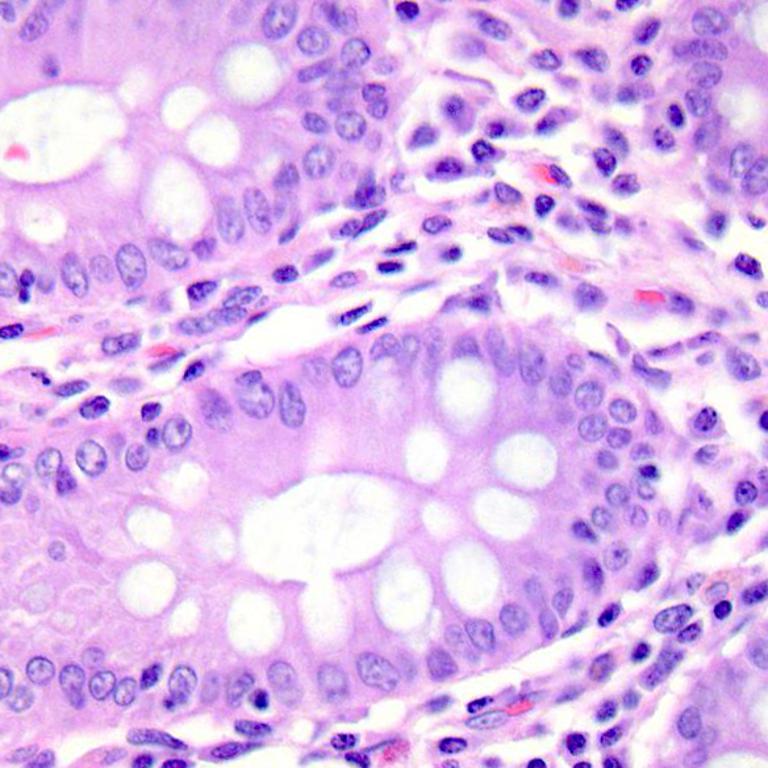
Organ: colon
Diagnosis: benign